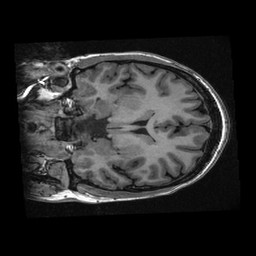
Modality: T1w
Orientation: coronal
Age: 23
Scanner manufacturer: ge
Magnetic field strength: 3 T
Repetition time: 0.008336 s
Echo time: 0.003104 s